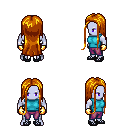
a pixel art fantasy rpg character, male body template, dark elf, purple skin, teal sleeveless shirt, magenta pants, dark blonde extra-long hairstyle, gold gloves, ghillies, four views (front, back, left, right), 2x2 character sprite sheet, small pixel art, hard edges, no anti-aliasing